Question: I am working on Otlook 2010 add-in and currently customizing Ribbon UI. So far so good, but I have one problem with customizing context menu for embedded objects in mails. I have tried many context menus, but none of them is working.
Do anyone have experience or ?

Sample of my custom-ribbon.xml:
'''
<?xml version="1.0" encoding="utf-8"?>
<customUI onLoad="OnRibbonLoad" xmlns="http://schemas.microsoft.com/office/2009/07/customui">
<contextMenus>
<contextMenu idMso="ContextMenuText">
<button id="MyContextMenuText"
imageMso="HappyFace"
label="ContextMenuAttachments"
onAction="OnMyButtonClick" />
</contextMenu>
</contextMenus>
</customUI>
'''
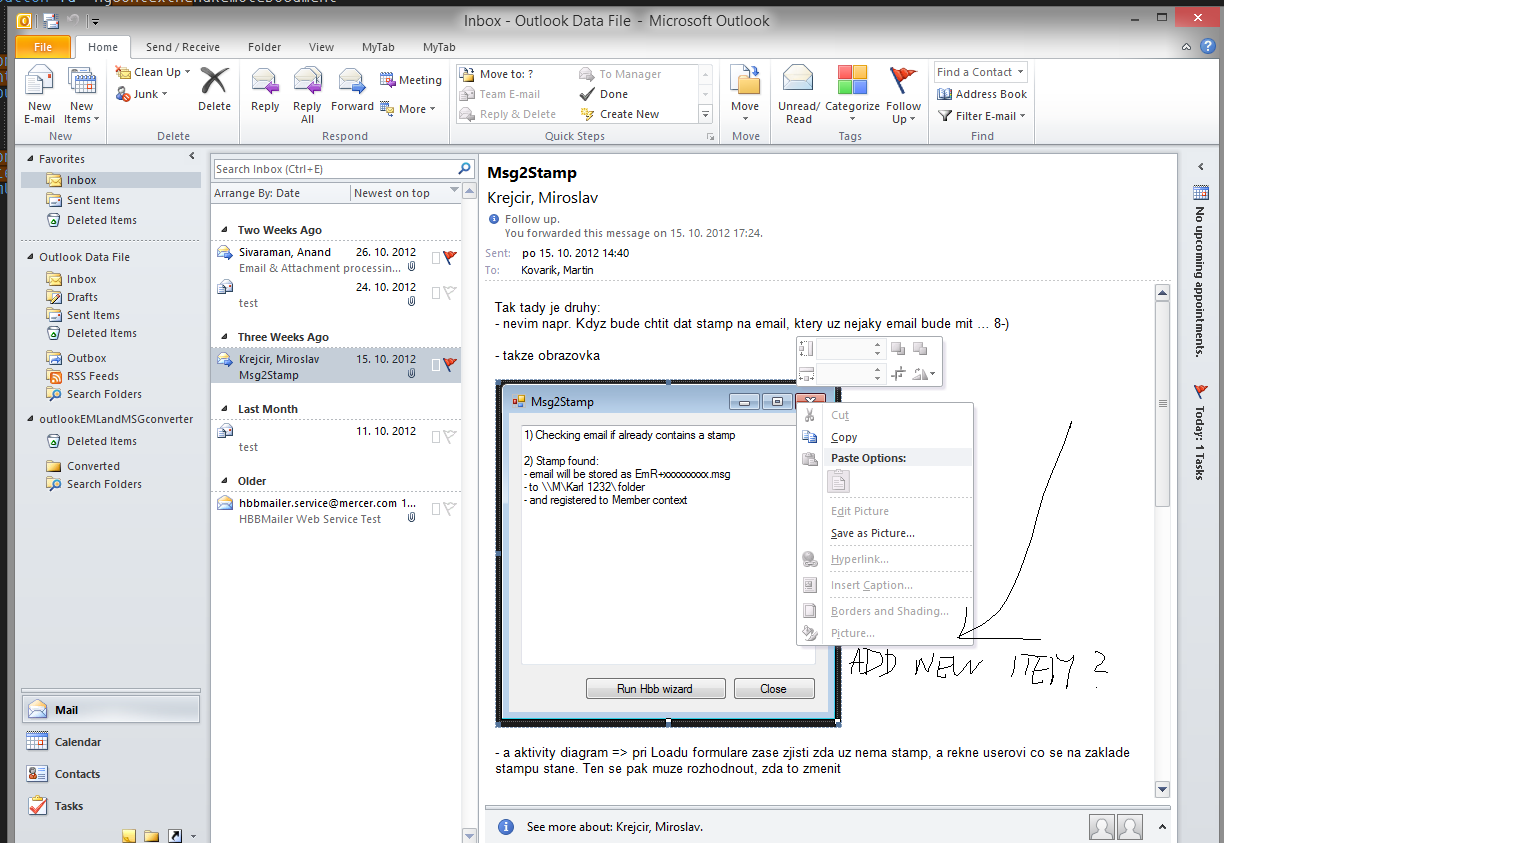
Answer: Your xml seems fine. But depending on what you click, there is a different context menu showing up.
The 'ContextMenuText' is the context menu which shows up on right click
when writing or editing email.
'ContextMenuPicture' is the context menu for right click on a picture.
And so on..
<URL> Use this add-in to help determine the context menu names. After install the context menu name appears on the bottom of the menu.
Also make sure in the ThisAddIn.cs file, you have overridden the following method
'''
protected override Office.IRibbonExtensibility CreateRibbonExtensibilityObject()
{
return new Ribbon1();
}
'''